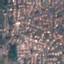
Label: Residential